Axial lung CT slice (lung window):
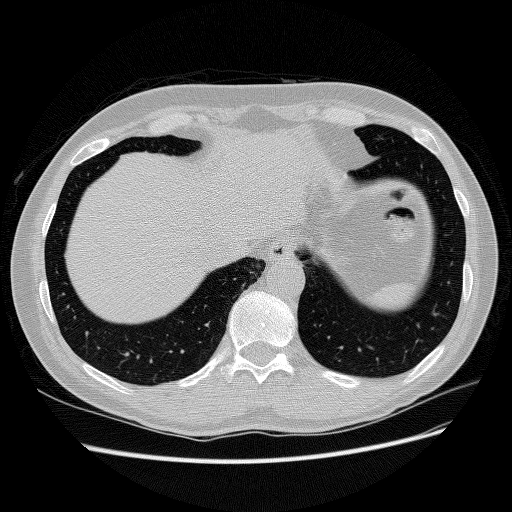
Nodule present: no